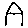
Label: house